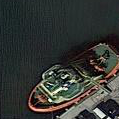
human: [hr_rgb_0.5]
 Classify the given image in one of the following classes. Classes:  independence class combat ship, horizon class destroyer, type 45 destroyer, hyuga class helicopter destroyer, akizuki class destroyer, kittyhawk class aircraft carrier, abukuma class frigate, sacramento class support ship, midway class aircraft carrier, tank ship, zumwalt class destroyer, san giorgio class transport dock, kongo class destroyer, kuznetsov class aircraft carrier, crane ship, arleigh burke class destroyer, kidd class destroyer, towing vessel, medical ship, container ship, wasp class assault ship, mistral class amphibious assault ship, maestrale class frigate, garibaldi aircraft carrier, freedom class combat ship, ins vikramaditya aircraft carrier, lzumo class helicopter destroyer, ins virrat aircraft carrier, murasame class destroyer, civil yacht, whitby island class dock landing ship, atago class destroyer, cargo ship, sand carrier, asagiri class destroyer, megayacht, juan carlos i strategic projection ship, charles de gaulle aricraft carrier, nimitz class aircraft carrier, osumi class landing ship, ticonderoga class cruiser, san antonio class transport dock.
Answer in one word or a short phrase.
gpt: Towing vessel